Question:
I have been working on this SQL code for a bit and I cannot get it to display like I want. I have an operation that we send parts outside of our business but there is no time stamp on when that operation sent out.
I am taking the previous operation's last labor date and the purchase order creation date to try and find out how long it takes that department to issued a purchase order.
I have tried LAST_Value to add to my query. I have even played with LAG and couldn't get a anything but errors.
'''
SELECT
JobOpDtl.JobNum,
JobOpDtl.OprSeq,
JobOpDtl.OpDtlDesc,
LastValue.ClockInDate,
LastValue.LastValue
FROM Erp.JobOpDtl
LEFT OUTER JOIN Erp.LaborDtl ON
LaborDtl.JobNum = JobOpDtl.JobNum
and LaborDtl.OprSeq = JobOpDtl.OprSeq
LEFT OUTER JOIN (
Select
LaborDtl.JobNum,
LaborDtl.OprSeq,
MAX(LaborDtl.ClockInDate) as ClockInDate,
LAST_VALUE (LaborDtl.ClockInDate) OVER (PARTITION BY OprSeq ORDER BY JobNum) as LastValue
FROM Erp.LaborDtl
GROUP BY
LaborDtl.JobNum,
LaborDtl.OprSeq,
LaborDtl.ClockInDate
) as LastValue ON
JobOpDtl.JobNum = LastValue.JobNum
and JobOpDtl.OprSeq = LastValue.OprSeq
WHERE JobOpDtl.JobNum = 'PA8906'
GROUP BY
JobOpDtl.JobNum,
LastValue.OprSeq,
JobOpDtl.OpDtlDesc,
JobOpDtl.OprSeq,
LastValue.ClockInDate,
LastValue.LastValue
'''
No errors, just not displaying how I am wanting it.
I would like it to display the OperSeq with the previous OperSeq last transaction date.
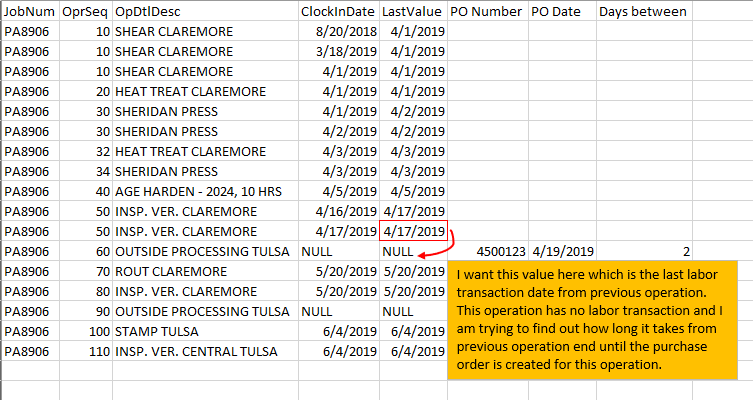
Answer: The basic function you want is LAG (as you suggested) but you need to wrap it in a COALESCE. Here is a sample code that illustrates the concept
'''
SELECT * INTO #Jobs
FROM (VALUES ('P1','Step1', '2019-04-01'), ('P1','Step2', '2019-04-02')
, ('P1','Step3', '2019-04-03'), ('P1','Step4', NULL),
('P2','Step1', '2019-04-01'), ('P2','Step2', '2019-04-03')
, ('P2','Step3', '2019-04-06'), ('P2','Step4', NULL)
) as JobDet(JobNum, Descript, LastDate)
SELECT *
, COALESCE( LastDate, LAG(LastDate,1)
OVER(PARTITION BY JobNum
ORDER BY COALESCE(LastDate,GETDATE()))) as LastValue
FROM #Jobs
ORDER BY JobNum, Descript
DROP TABLE #Jobs
'''
To apply it to your specific problem, I'd suggest using a COMMON TABLE EXPRESSION that replaces LastValue and using that instead of the raw table for your queries.
Your example picture doesn't match any tables you reference in your code (it would help us significantly if you included code that created temp tables matching those referenced in your code) so this is a guess, but it will be something like this:
'''
;WITH cteJob as (
SELECT JobNum, OprSeq, OpDtlDesc, ClockInDate
, COALESCE( LastValue, LAG(LastValue,1)
OVER(PARTITION BY JobNum
ORDER BY COALESCE(LastValue,GETDATE()))) as LastValue
FROM Erp.JobOptDtl
) SELECT *
FROM cteJob as J
LEFT OUTER JOIN LaborDtl as L
on J.JobNum = JobNum
AND J.OprSeq = L.OprSeq
'''
BTW, if you clean up your question to provide a better example of your data (i.e. SELECT INTO sttements like in the start of my answer that produce tables that correspond to the tables in your code instead of an image of an excel file) I might be able to get you closer to what you need, but hopefully this is enough to get you on the right track and it's the best I can do with what you've provided so far.